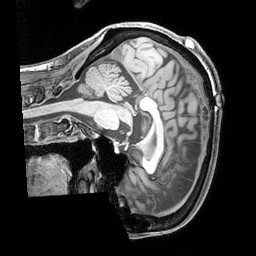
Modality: T1w
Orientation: sagittal
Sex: female
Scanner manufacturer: siemens
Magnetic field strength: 3 T
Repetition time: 2.3 s
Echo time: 0.00226 s